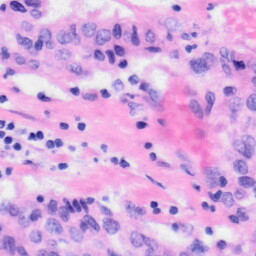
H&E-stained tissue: Liver